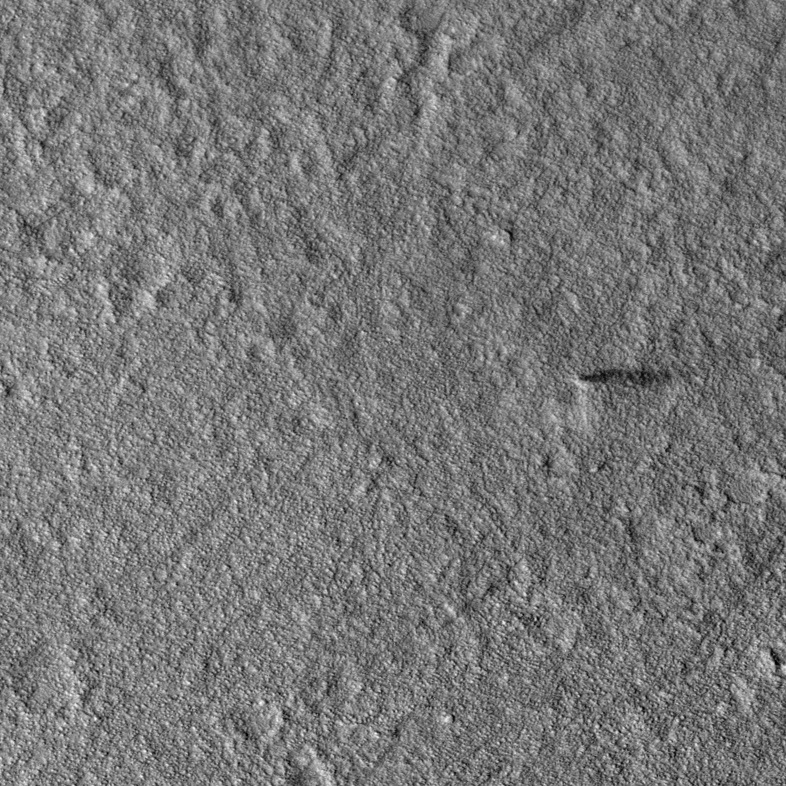
Label: dustdevil